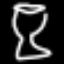
Label: hourglass